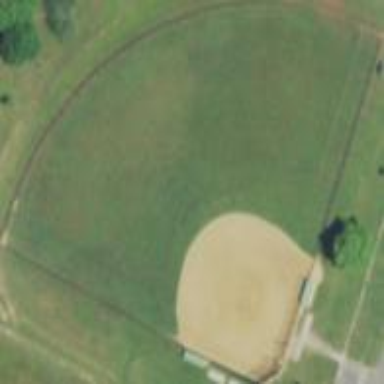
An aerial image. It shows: Baseball pitch for leisure land.